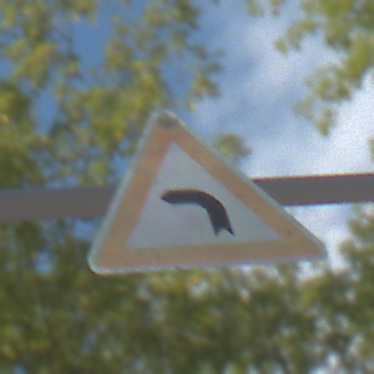
Verkehrszeichen: KurveLinks
Umgebung: Outdoor, Nature
Tageszeit: MorningAfternoon
Wetter: PartlyCloudy
Licht: Natural
Jahreszeit: NotSpecified
Kontrast: HighContrast